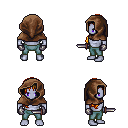
a pixel art fantasy rpg character, male body template, dark elf, purple skin, leather shoulder armor, teal pants, light blonde right-swept hairstyle, cloth hood, metal gloves, dagger, four views (front, back, left, right), 2x2 character sprite sheet, small pixel art, hard edges, no anti-aliasing